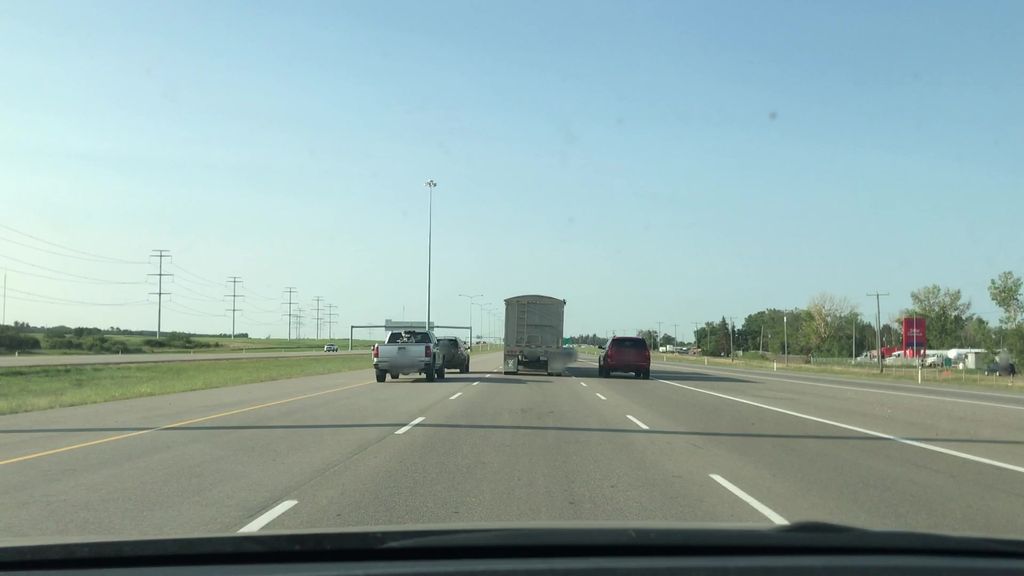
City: edmonton